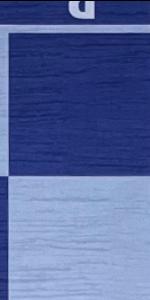
Label: Empty